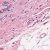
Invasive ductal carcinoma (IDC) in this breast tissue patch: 1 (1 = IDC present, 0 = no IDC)